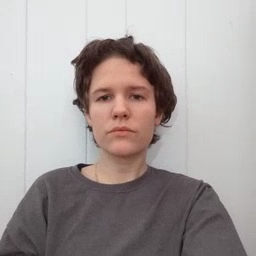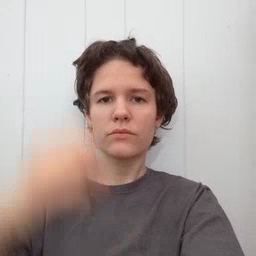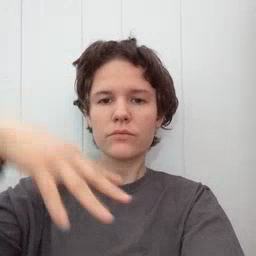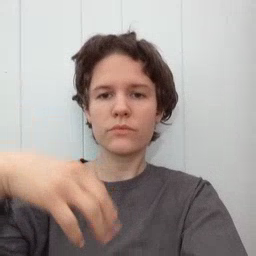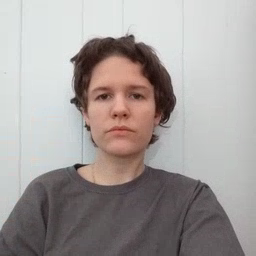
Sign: drop